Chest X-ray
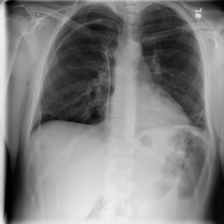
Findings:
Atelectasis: positive
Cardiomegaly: negative
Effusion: negative
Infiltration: negative
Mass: negative
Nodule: negative
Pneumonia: negative
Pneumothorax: positive
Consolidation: negative
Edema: negative
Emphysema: negative
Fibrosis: negative
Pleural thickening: negative
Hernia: negative